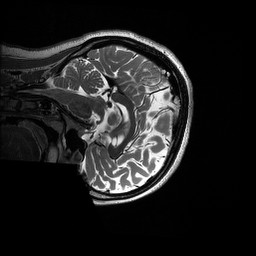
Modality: T2w
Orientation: sagittal
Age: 23
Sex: female